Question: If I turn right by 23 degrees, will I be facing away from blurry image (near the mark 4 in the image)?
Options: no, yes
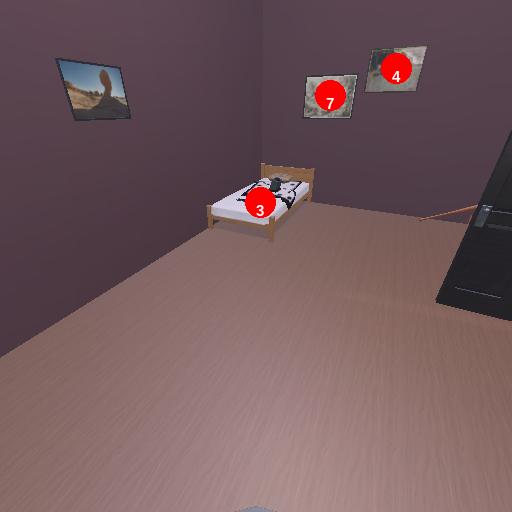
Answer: no